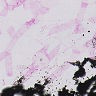
Metastatic tissue present: no